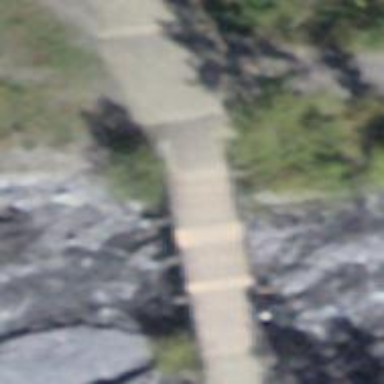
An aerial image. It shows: Track road on bridge with grade 1 track type.